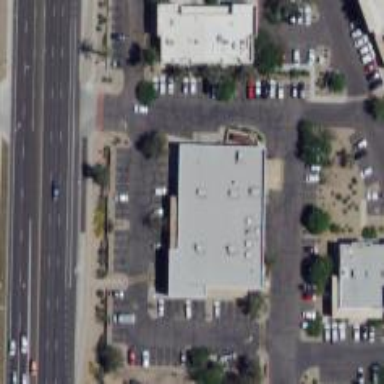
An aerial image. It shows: Pharmacy providing healthcare services.